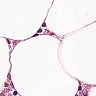
Metastatic tissue present: no